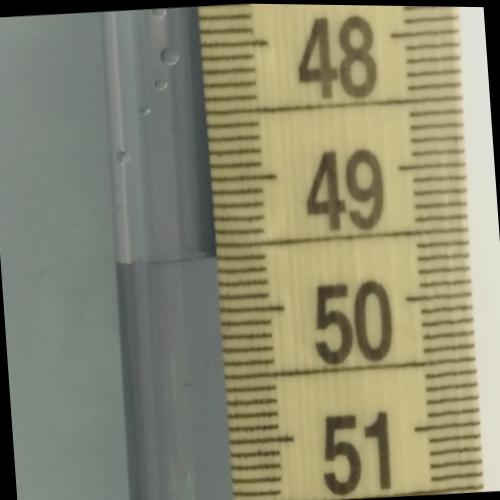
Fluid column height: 49.6 cm